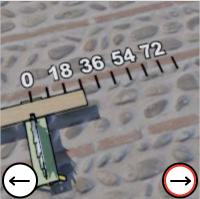
Task: length
Answer: 27
First scale value: 18.0